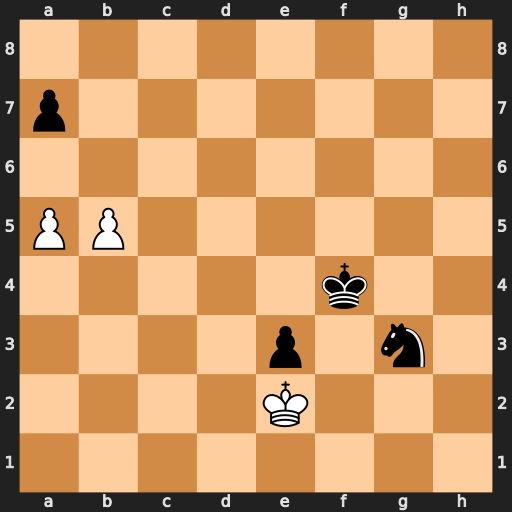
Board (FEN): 8/p7/8/PP6/5k2/4p1n1/4K3/8
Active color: w
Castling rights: -
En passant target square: -
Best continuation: Ke1 Nf5 b6 axb6 a6